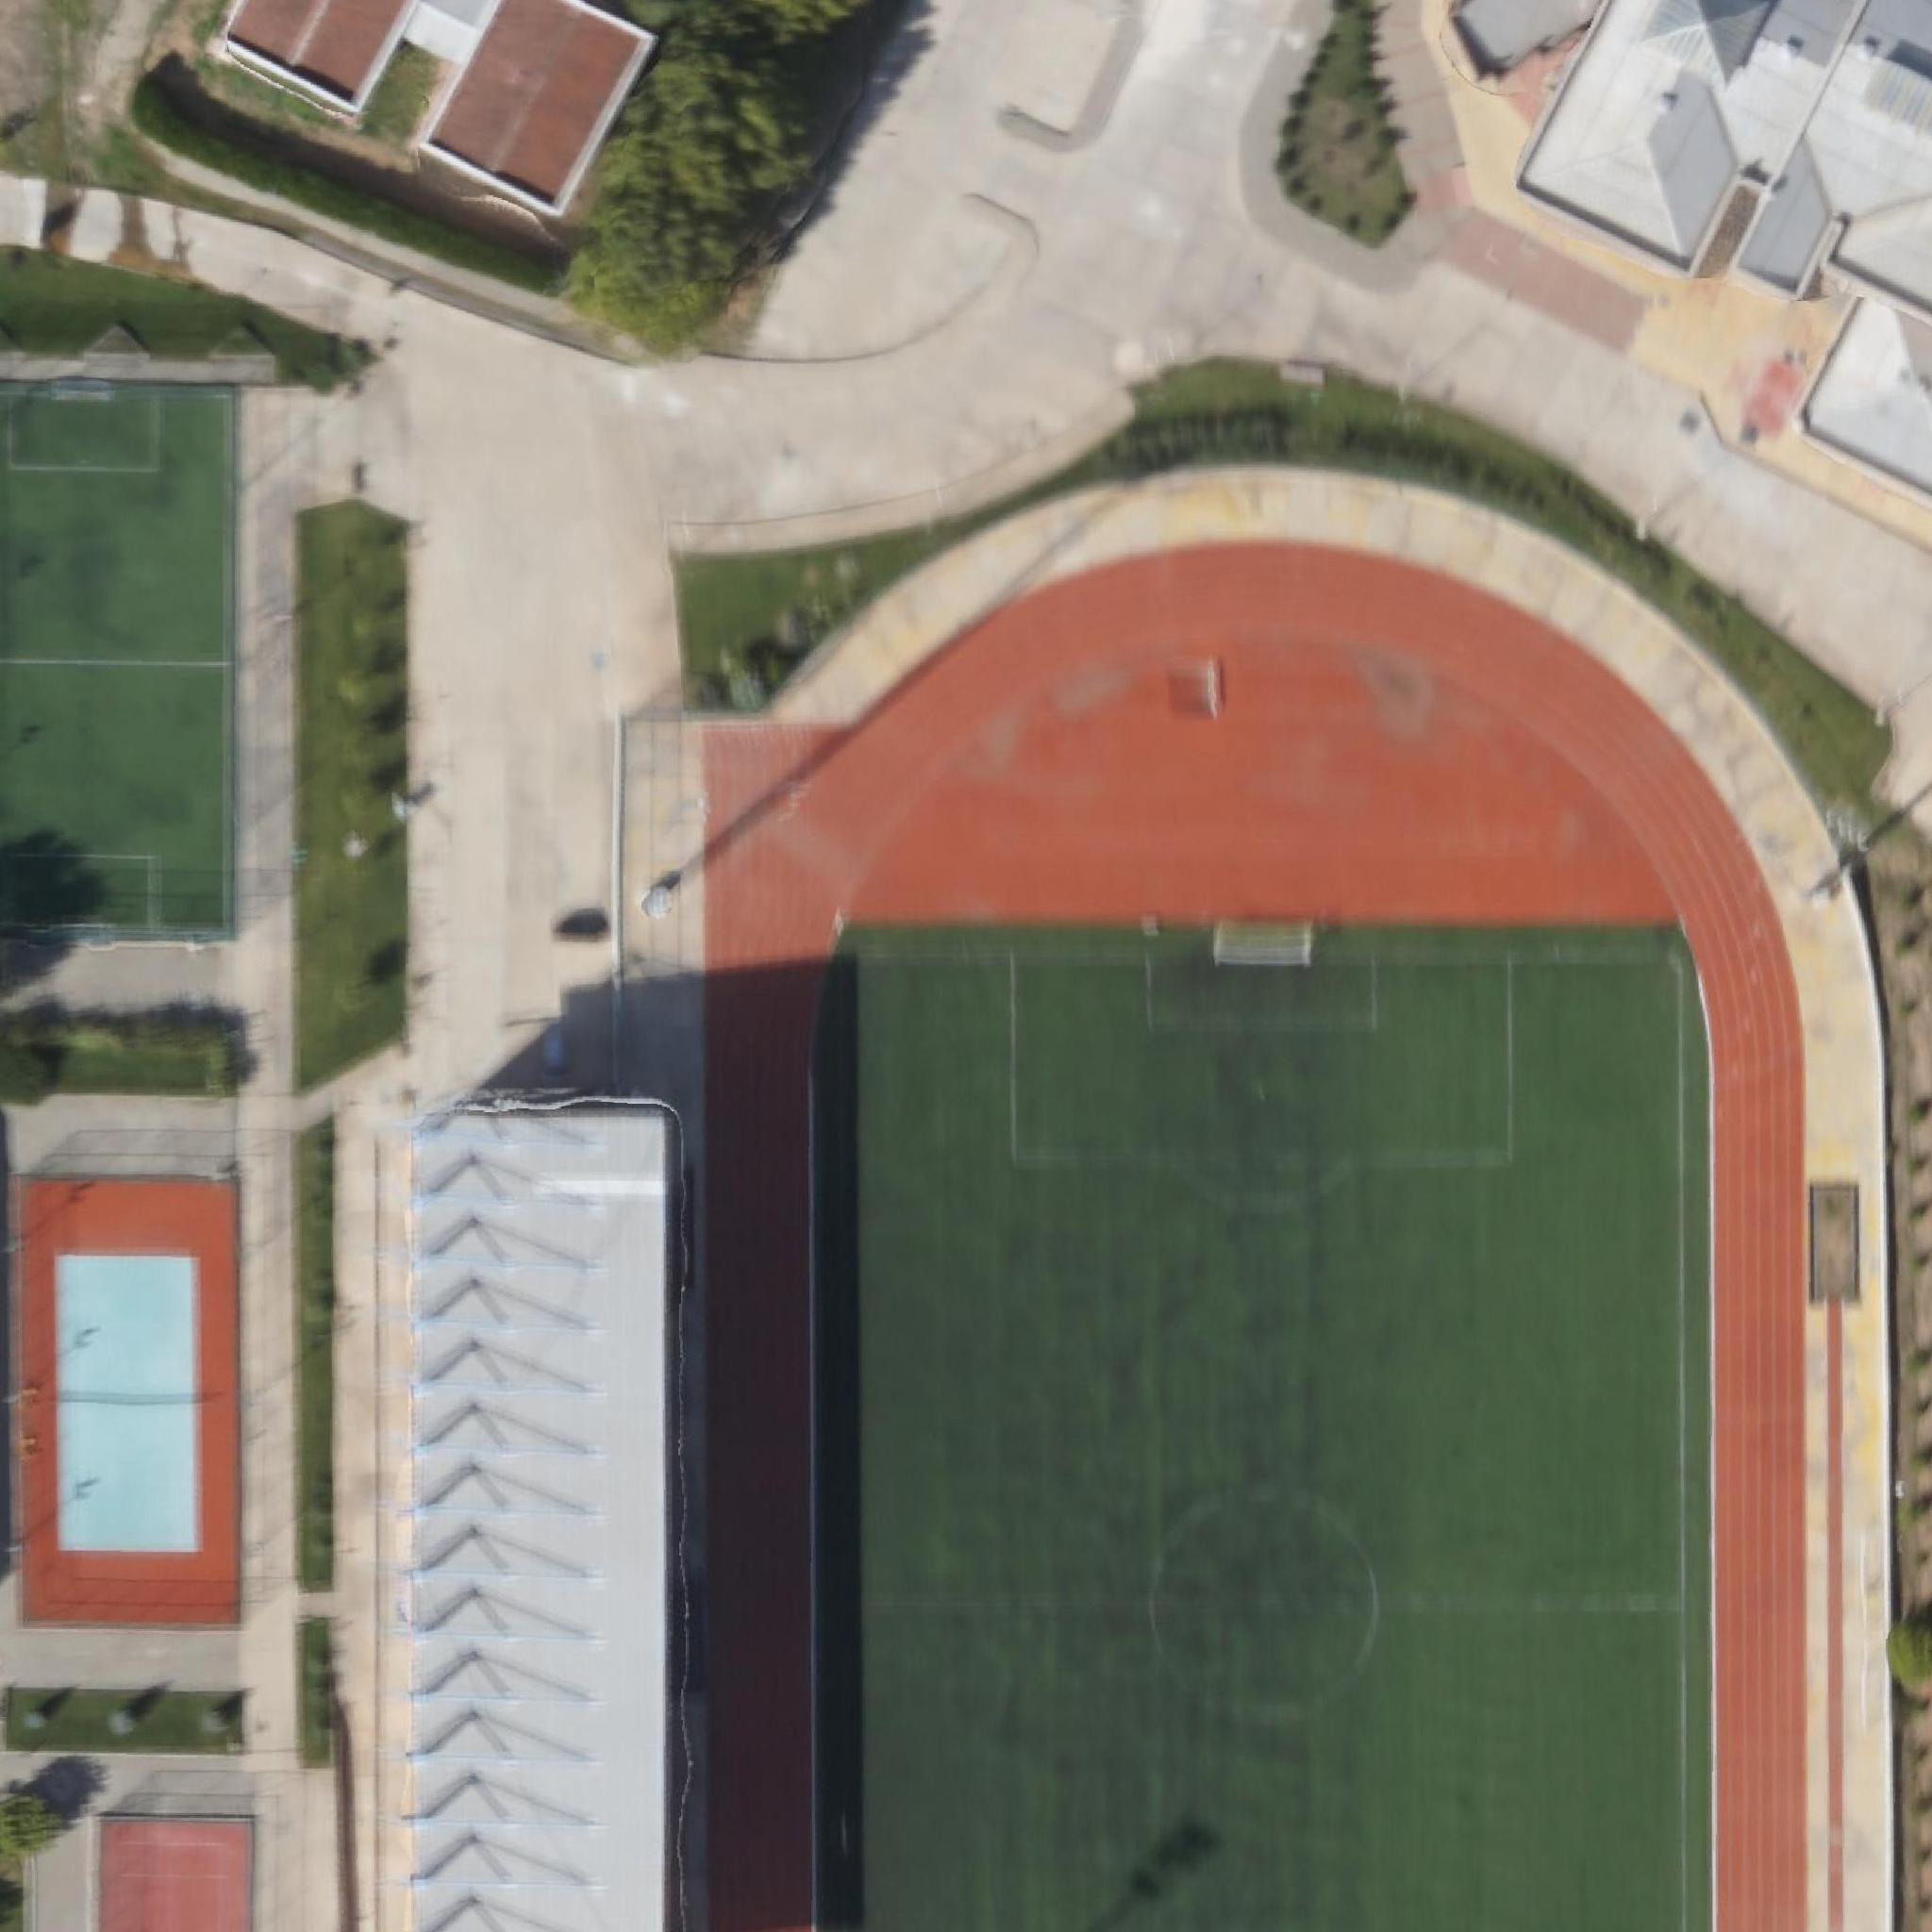
Biome: Northern Anatolian conifer and deciduous forests